Interaction volume radius: 10 \u00c5
Interaction volume height: 15 \u00c5
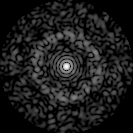
Disorder parameter: 0.8419